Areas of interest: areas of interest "Sport and cultural"
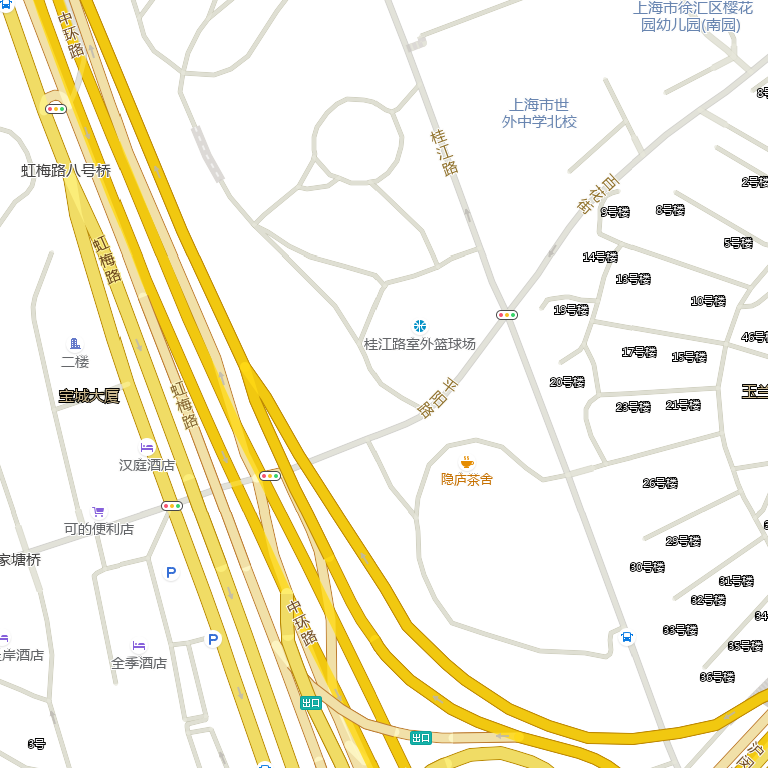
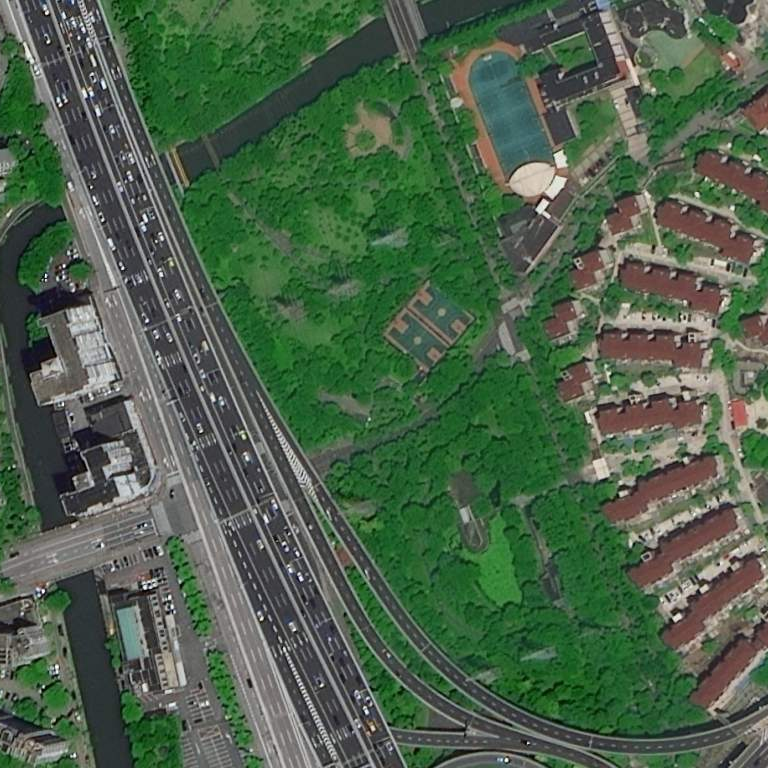